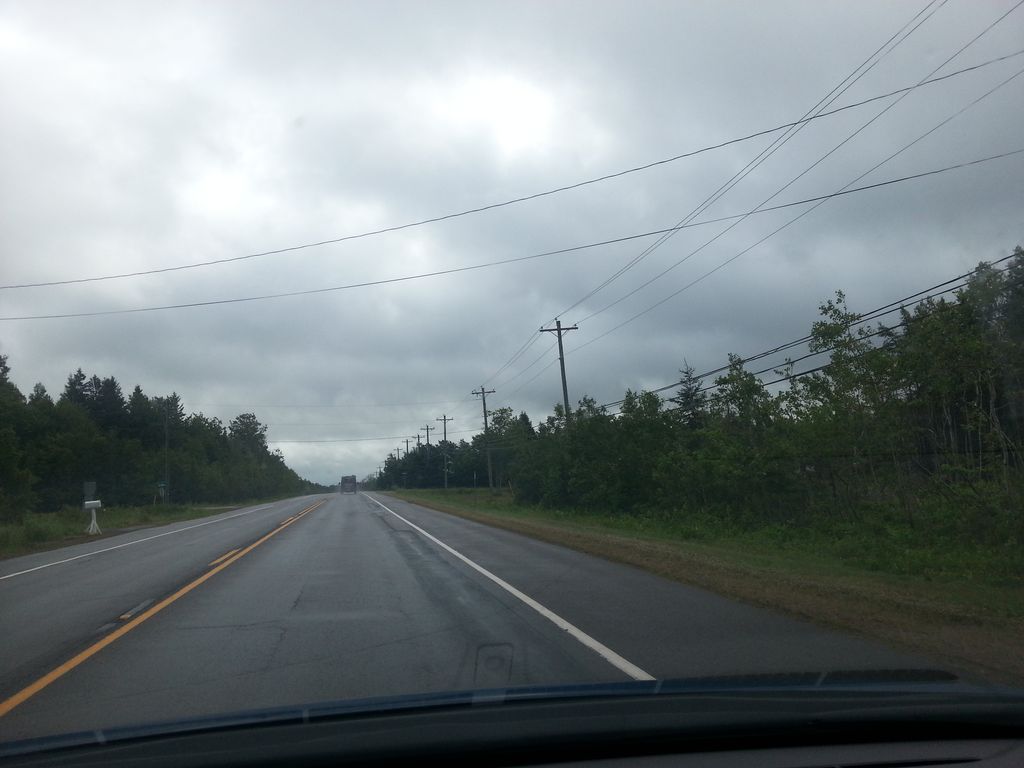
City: charlottetown